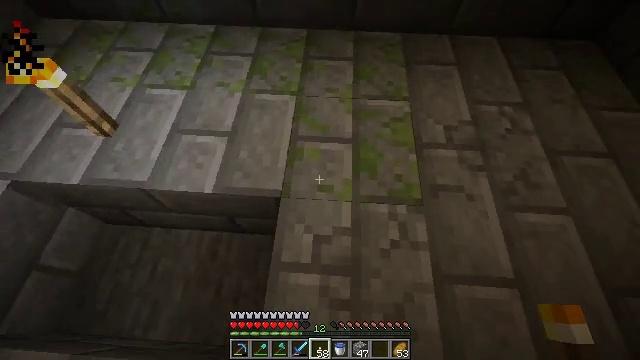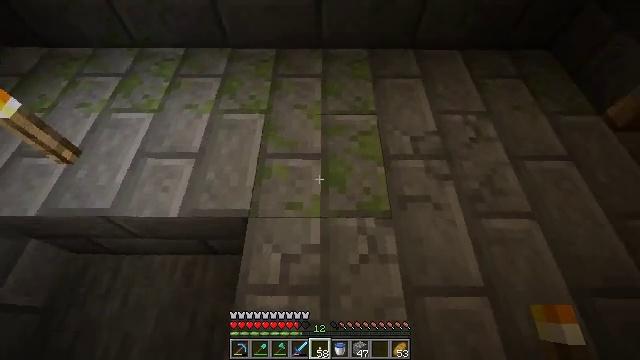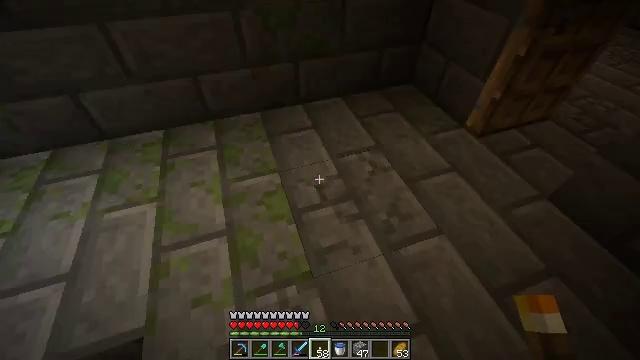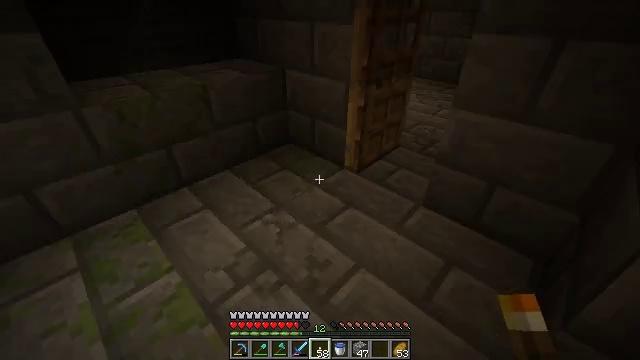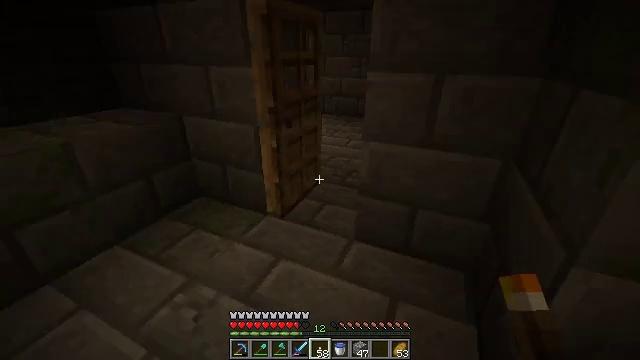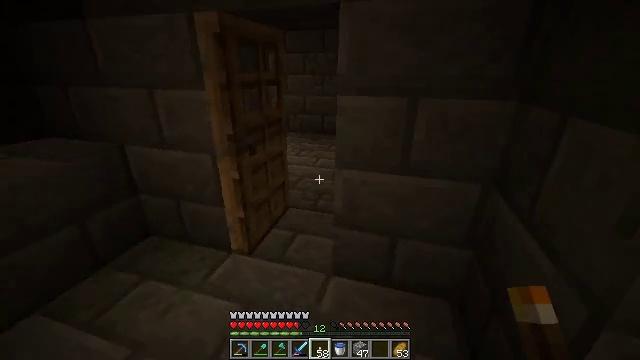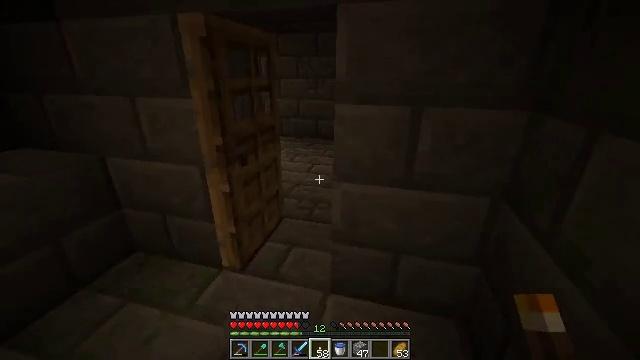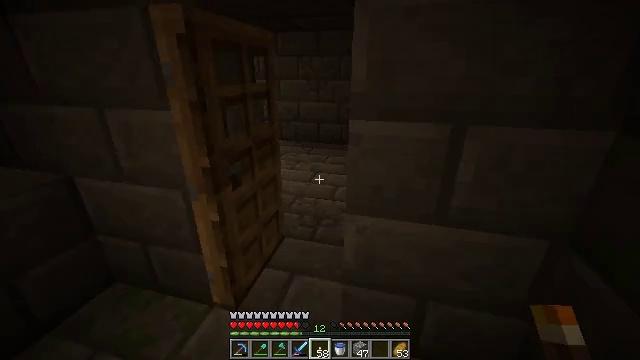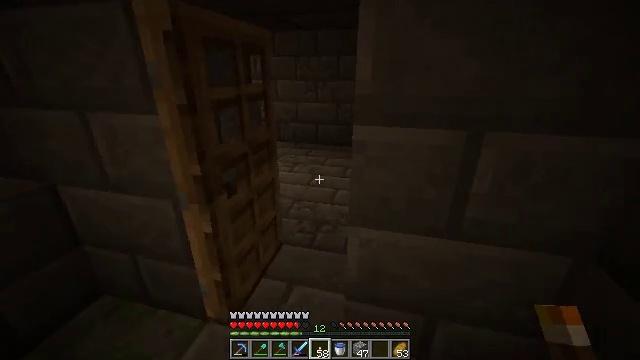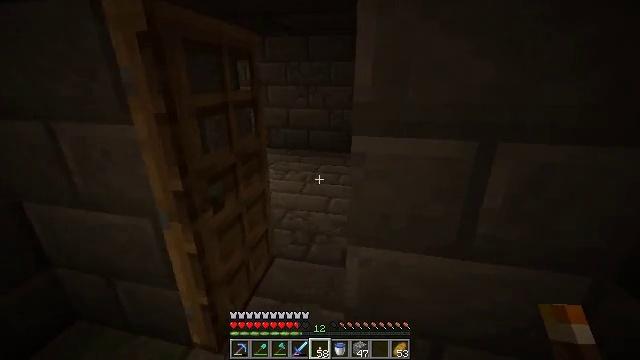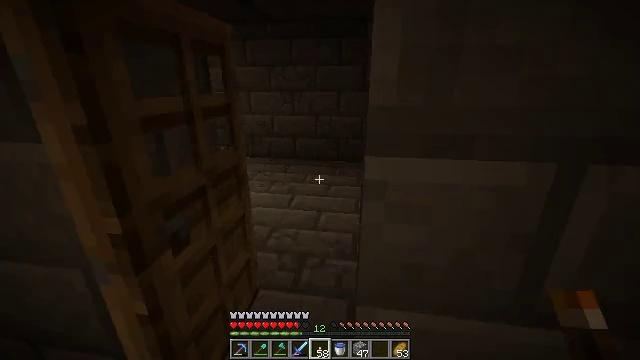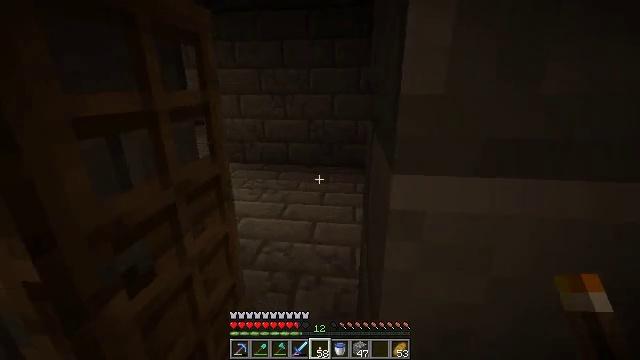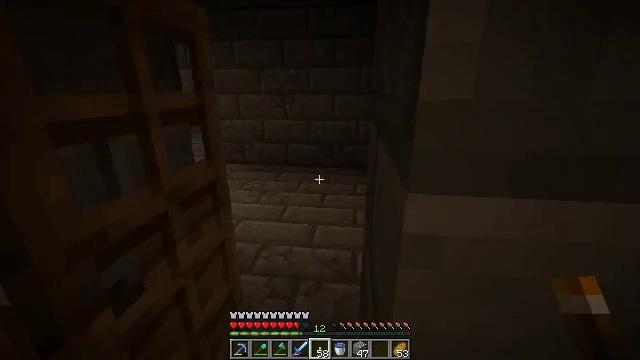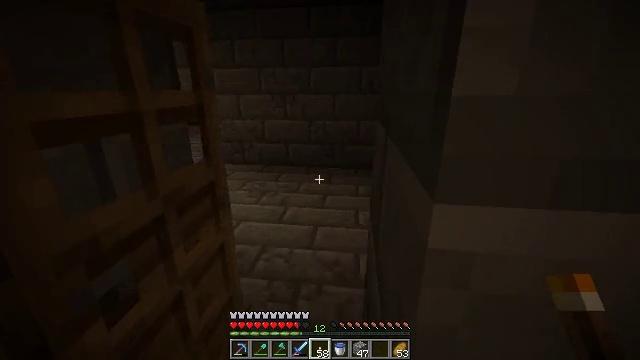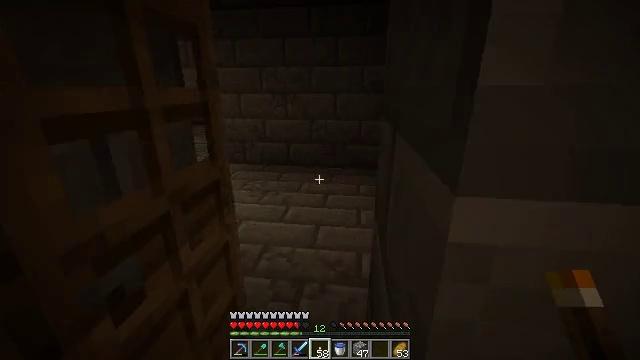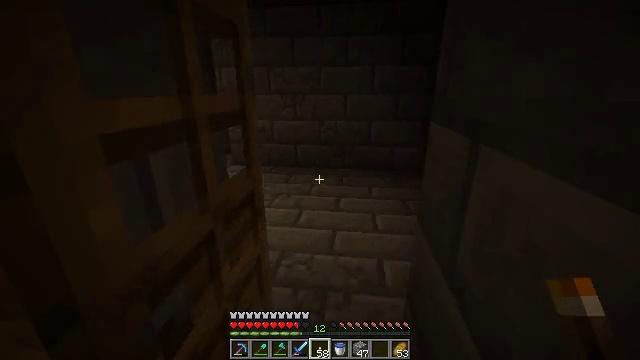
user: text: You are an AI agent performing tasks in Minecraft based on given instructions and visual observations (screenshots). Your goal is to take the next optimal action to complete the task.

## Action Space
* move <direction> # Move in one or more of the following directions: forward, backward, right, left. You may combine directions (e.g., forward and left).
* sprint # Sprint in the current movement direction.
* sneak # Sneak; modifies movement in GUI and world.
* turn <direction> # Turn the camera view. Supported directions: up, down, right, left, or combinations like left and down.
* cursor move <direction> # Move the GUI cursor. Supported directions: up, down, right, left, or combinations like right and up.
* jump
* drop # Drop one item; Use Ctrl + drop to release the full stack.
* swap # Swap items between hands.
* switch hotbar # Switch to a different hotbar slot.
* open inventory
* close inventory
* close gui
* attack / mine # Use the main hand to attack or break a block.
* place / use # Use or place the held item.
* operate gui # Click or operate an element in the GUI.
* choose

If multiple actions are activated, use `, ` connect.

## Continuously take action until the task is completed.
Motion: motion action
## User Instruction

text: Collect mossy stone bricks for building.
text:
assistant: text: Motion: move forward and move right, turn right and up
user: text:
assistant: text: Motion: move forward and move right, turn right and up
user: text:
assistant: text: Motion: move forward, turn right and up
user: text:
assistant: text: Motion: move forward, turn right and up
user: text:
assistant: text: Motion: move forward, turn right and up
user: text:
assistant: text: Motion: move forward, turn right
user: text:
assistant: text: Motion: move forward
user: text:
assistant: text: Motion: move forward
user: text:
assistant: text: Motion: move forward, turn right and up
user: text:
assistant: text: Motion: move forward, turn right and up
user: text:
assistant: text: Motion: move forward, turn right
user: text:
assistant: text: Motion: move forward
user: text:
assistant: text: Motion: move forward
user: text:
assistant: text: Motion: move forward and move left
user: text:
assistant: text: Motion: move forward and move left
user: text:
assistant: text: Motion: move forward and move left, turn right and up
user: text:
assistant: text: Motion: move forward and move left, turn right and up
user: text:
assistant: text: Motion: move forward and move left, turn right and up
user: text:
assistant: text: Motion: move forward, turn right
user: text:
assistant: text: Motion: move forward, turn right
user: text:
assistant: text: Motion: move forward
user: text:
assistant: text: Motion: move forward and move left
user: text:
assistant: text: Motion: move forward and move left
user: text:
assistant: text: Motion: move forward and move left
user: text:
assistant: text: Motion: move forward and move left
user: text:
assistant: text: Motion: move forward and move left, turn right
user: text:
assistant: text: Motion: move forward and move left, turn right
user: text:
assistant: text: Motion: move forward and move left
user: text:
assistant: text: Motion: move forward and move left, turn left
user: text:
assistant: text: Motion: move forward and move left, turn left and down